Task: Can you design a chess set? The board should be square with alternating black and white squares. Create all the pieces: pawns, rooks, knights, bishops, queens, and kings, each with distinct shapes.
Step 3036:
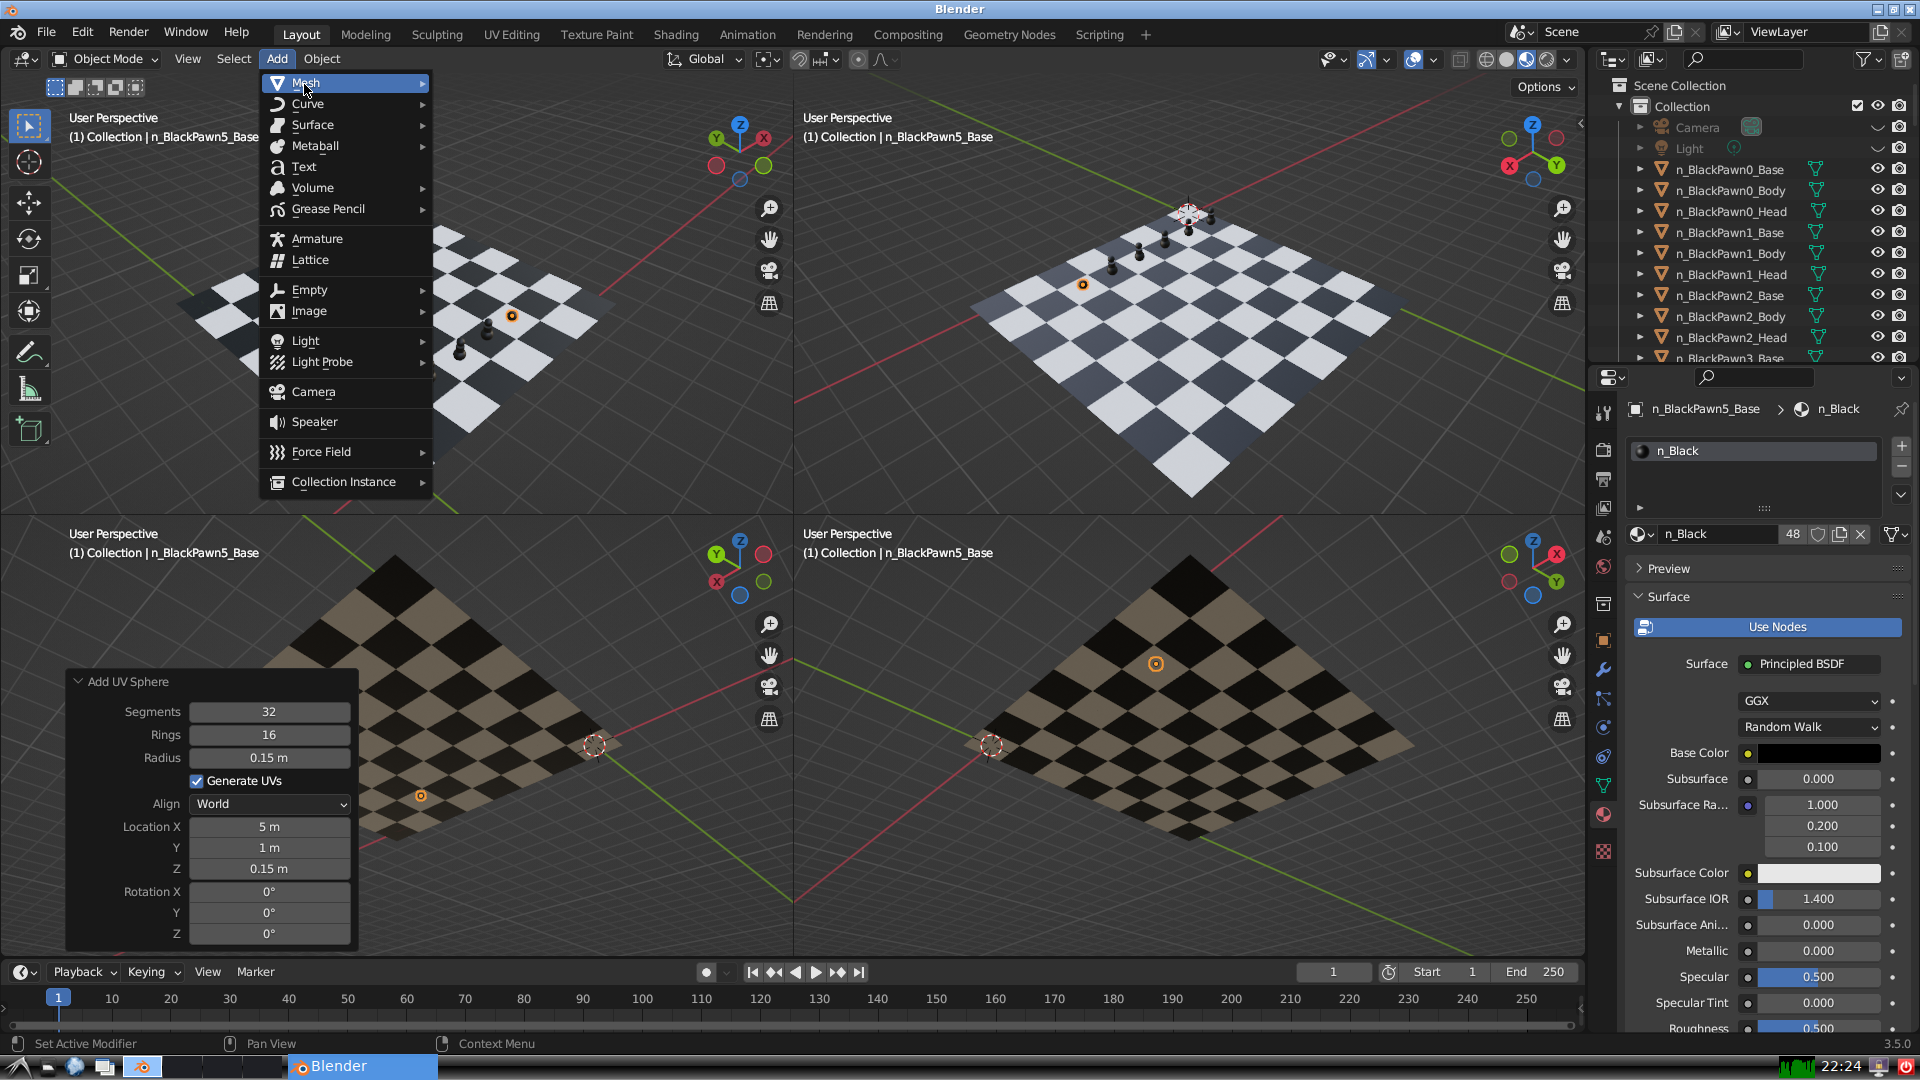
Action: {"mouse_move": [499, 187]}